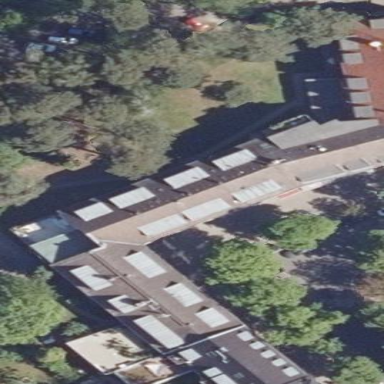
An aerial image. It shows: Gabled roof apartments building with black roof tiles. The building itself is red in color.